Question: I am trying to add a video to a UIView container within a modal window. When I add the video it does not stay within the bounds of the UIView which it is bounded to. Here is a picture of what it currently looks like:

The grey container which you can see the right edge of is the container and here is the view controller which adds the video.
'''
import Foundation
import MediaPlayer
class EvalInstructionsVC: UIViewController {
private var moviePlayer : MPMoviePlayerController?
@IBOutlet weak var video: UIView!
func playVideo() {
let path = NSBundle.mainBundle().pathForResource("Time to Rotate Demo", ofType:"mp4")
let url = NSURL.fileURLWithPath(path!)
moviePlayer = MPMoviePlayerController(contentURL: url)
if let player = moviePlayer {
player.view.frame = video.bounds
player.view.center = CGPointMake(CGRectGetMidX(video.bounds), CGRectGetMidY(video.bounds))
player.prepareToPlay()
player.scalingMode = MPMovieScalingMode.AspectFill
video.addSubview(player.view)
}
}
override func viewDidLoad() {
super.viewDidLoad()
playVideo()
}
@IBAction func done(sender: UIBarButtonItem) {
self.dismissViewControllerAnimated(true, completion: nil)
}
}
'''
As you can see the bounds are being set and it is being added as a sub view to video UIView which is the grey box in the screenshot above.
I would appreciate any help anyone can provide.
Cheers,
Gerry
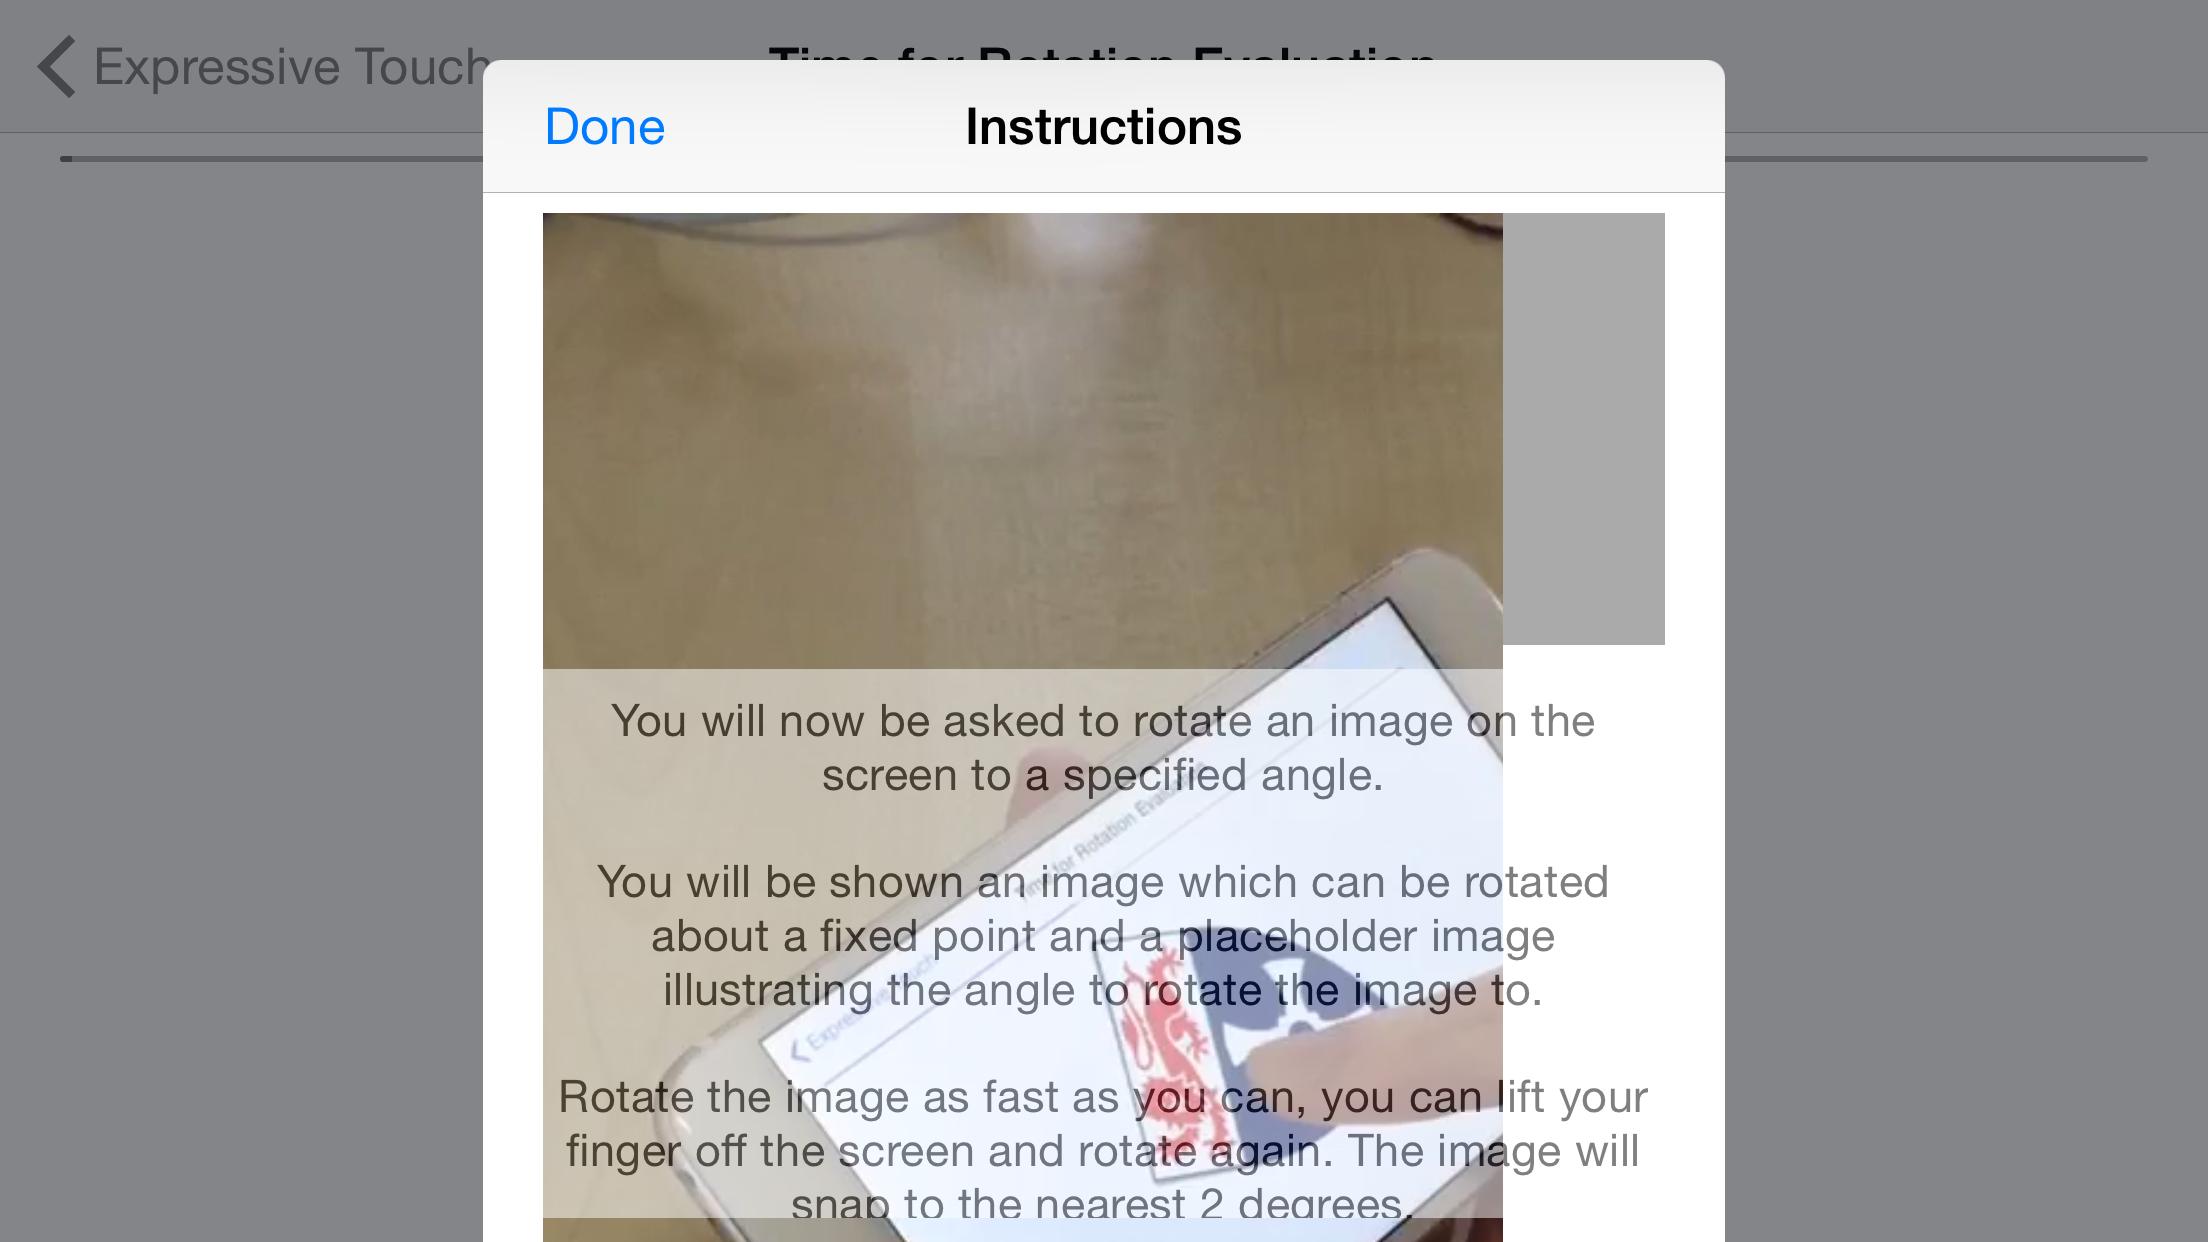
Answer: Call 'player.view.frame = video.bounds' later in the view controller lifecycle.
Simplest solution is to call 'playVideo()' from 'viewDidAppear':
'''
override func viewDidAppear(animated: Bool) {
playVideo()
}
'''
FYI, our code is so similar (based on the same example?), I think you also probably won't need to set 'player.view.center'.